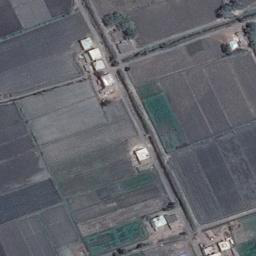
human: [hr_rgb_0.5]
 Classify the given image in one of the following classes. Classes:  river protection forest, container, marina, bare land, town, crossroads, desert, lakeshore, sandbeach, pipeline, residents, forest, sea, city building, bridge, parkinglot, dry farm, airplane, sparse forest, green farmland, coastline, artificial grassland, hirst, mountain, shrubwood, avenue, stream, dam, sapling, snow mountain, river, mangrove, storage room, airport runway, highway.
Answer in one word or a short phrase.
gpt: green farmland